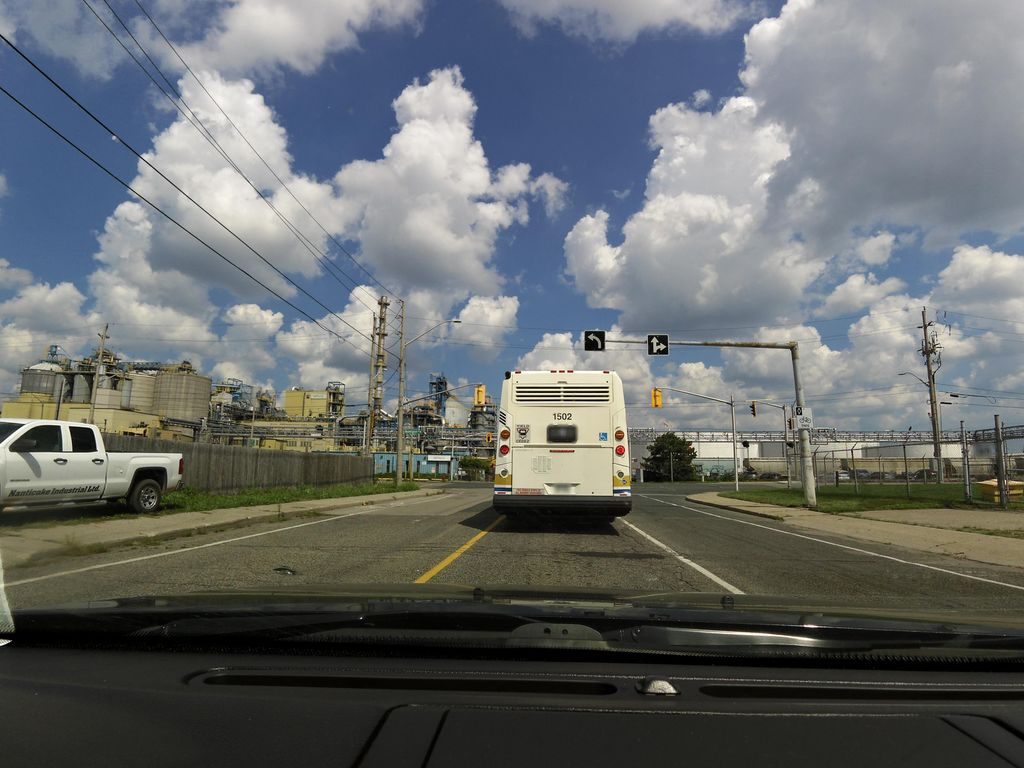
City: hamilton